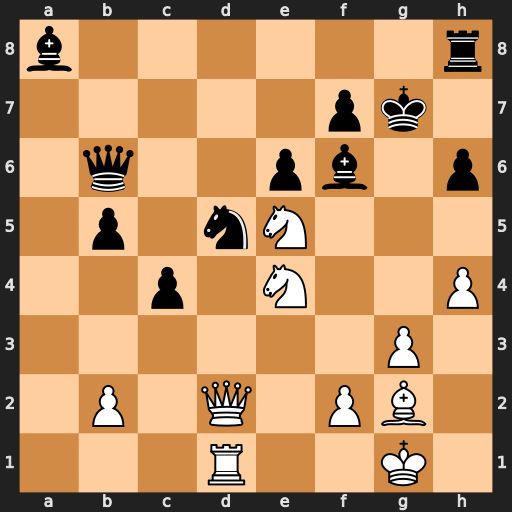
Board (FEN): b6r/5pk1/1q2pb1p/1p1nN3/2p1N2P/6P1/1P1Q1PB1/3R2K1
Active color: w
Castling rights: -
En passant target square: -
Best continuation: Nd7 Qd8 Ndxf6 Nxf6 Qxd8 Rxd8 Rxd8